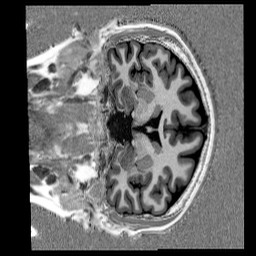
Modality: UNIT1
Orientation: coronal
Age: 25
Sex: female
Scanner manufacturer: siemens
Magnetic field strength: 3 T
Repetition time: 5 s
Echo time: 0.00298 s